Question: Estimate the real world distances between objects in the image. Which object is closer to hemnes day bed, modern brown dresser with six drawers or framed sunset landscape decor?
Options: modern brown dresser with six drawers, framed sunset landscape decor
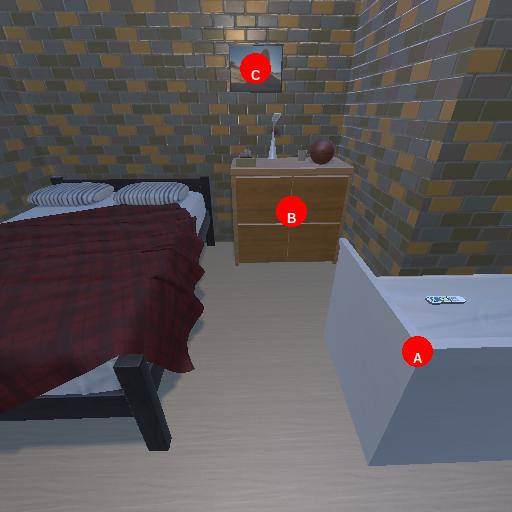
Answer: modern brown dresser with six drawers